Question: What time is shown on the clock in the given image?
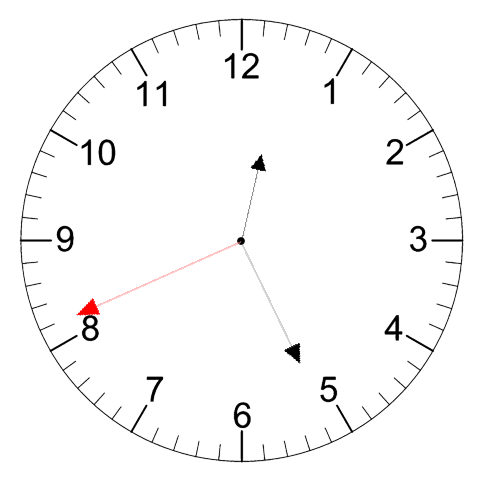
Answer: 12:25:41